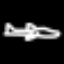
Label: airplane